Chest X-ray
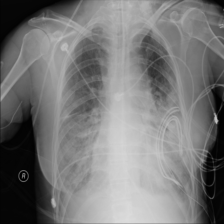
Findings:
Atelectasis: negative
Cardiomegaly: negative
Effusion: positive
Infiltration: positive
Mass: negative
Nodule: negative
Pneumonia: negative
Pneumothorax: negative
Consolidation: negative
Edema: negative
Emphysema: negative
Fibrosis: negative
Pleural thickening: negative
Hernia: negative